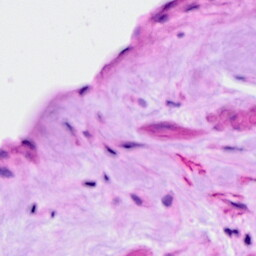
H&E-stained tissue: Ovarian